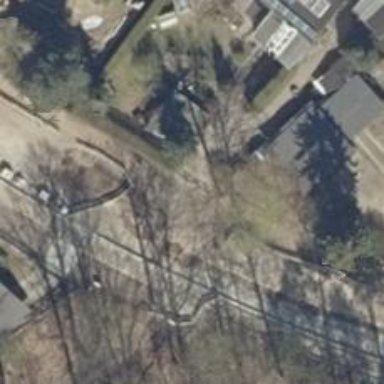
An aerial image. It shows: Driveway.